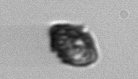
Label: Kryptoperidinium_triquetrum